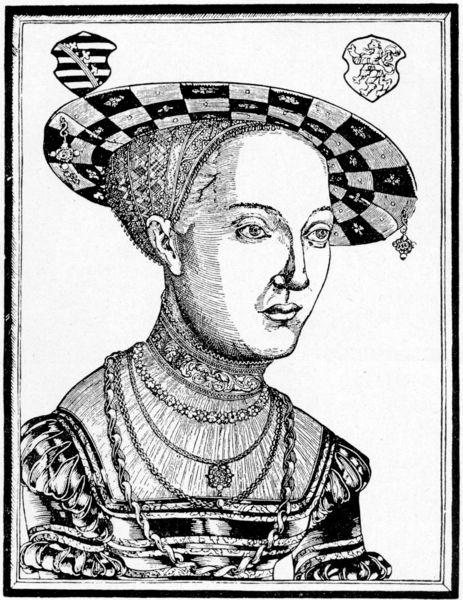
Titel: Bildnis der Landgräfin Christine von Hessen
Künstler: Hans Brosamer
Institution: (Seriendruck)
Schlagwörter: feder, mann, schatten, weiß, ausschnitt, frau, frisur, grau, haar, hut, hüte, kariert, kleid, kopfbedeckungen, mund, nase, ohr, profil, schmuck, schwarz, stirn, zeichnung, dame, tuch, haube, muster, ornament, schachbrett, schachbrettmuster, hemd, mütze, mützen, augen, bluse, falten, gesicht, kragen, mensch, rahmen, spitze, ärmel, bildnis, hals, portrait, porträt, gewand, gold, haare, reich, stickerei, adel, brustbild, kinn, lippen, potrait, puffärmel, renaissance, kopfbedeckung, holzschnitt, mieder, kette, grafik, graphik, kopftuch, brauen, büste, grimmig, pupillen, verzierung, wange, dreiviertelprofil, krempe, lider, medaillon, motiv, druck, druckgraphik, schnitt, schwarz weiss, druckgrafik, schraffur, radierung, stich, seite, ketten, bürger, schach, krause, brokat, graphisch, gesciht, wappen, halbprofil, anhänger, amulett, medallion, löwe, gefältelt, emblem, kupferstich, netz, verzierungen, sachsen, geischt, tucher, eichel, cranach, haarnetz, schwarzweis, schlitze, hessen, halsketten, sibylle, kopfnetz, wulstlippen, a, frollein